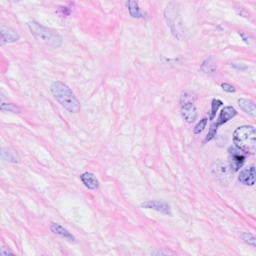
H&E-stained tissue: Breast